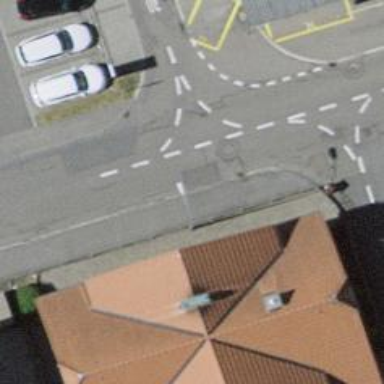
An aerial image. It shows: Kerb barrier.